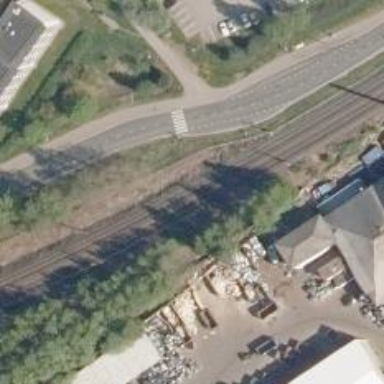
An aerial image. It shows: Railway with continuous electrified contact line.